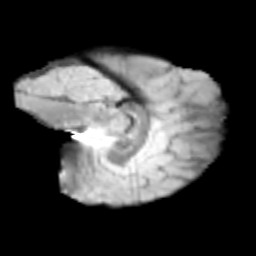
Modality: T2w
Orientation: sagittal
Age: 11
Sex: male
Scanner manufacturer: siemens
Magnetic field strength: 3 T
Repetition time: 3.8 s
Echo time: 0.07 s